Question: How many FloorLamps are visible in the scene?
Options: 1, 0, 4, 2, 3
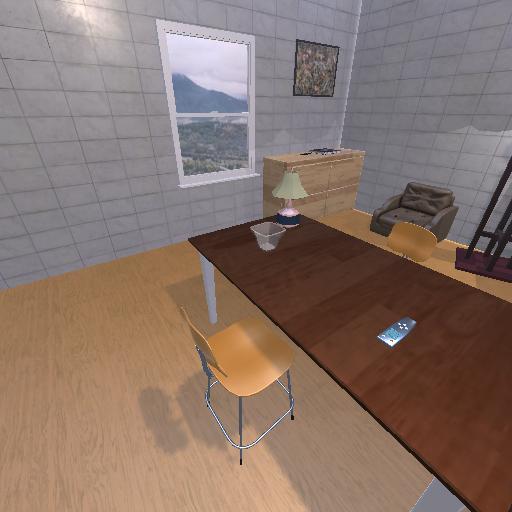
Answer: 1